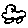
Label: car